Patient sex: M
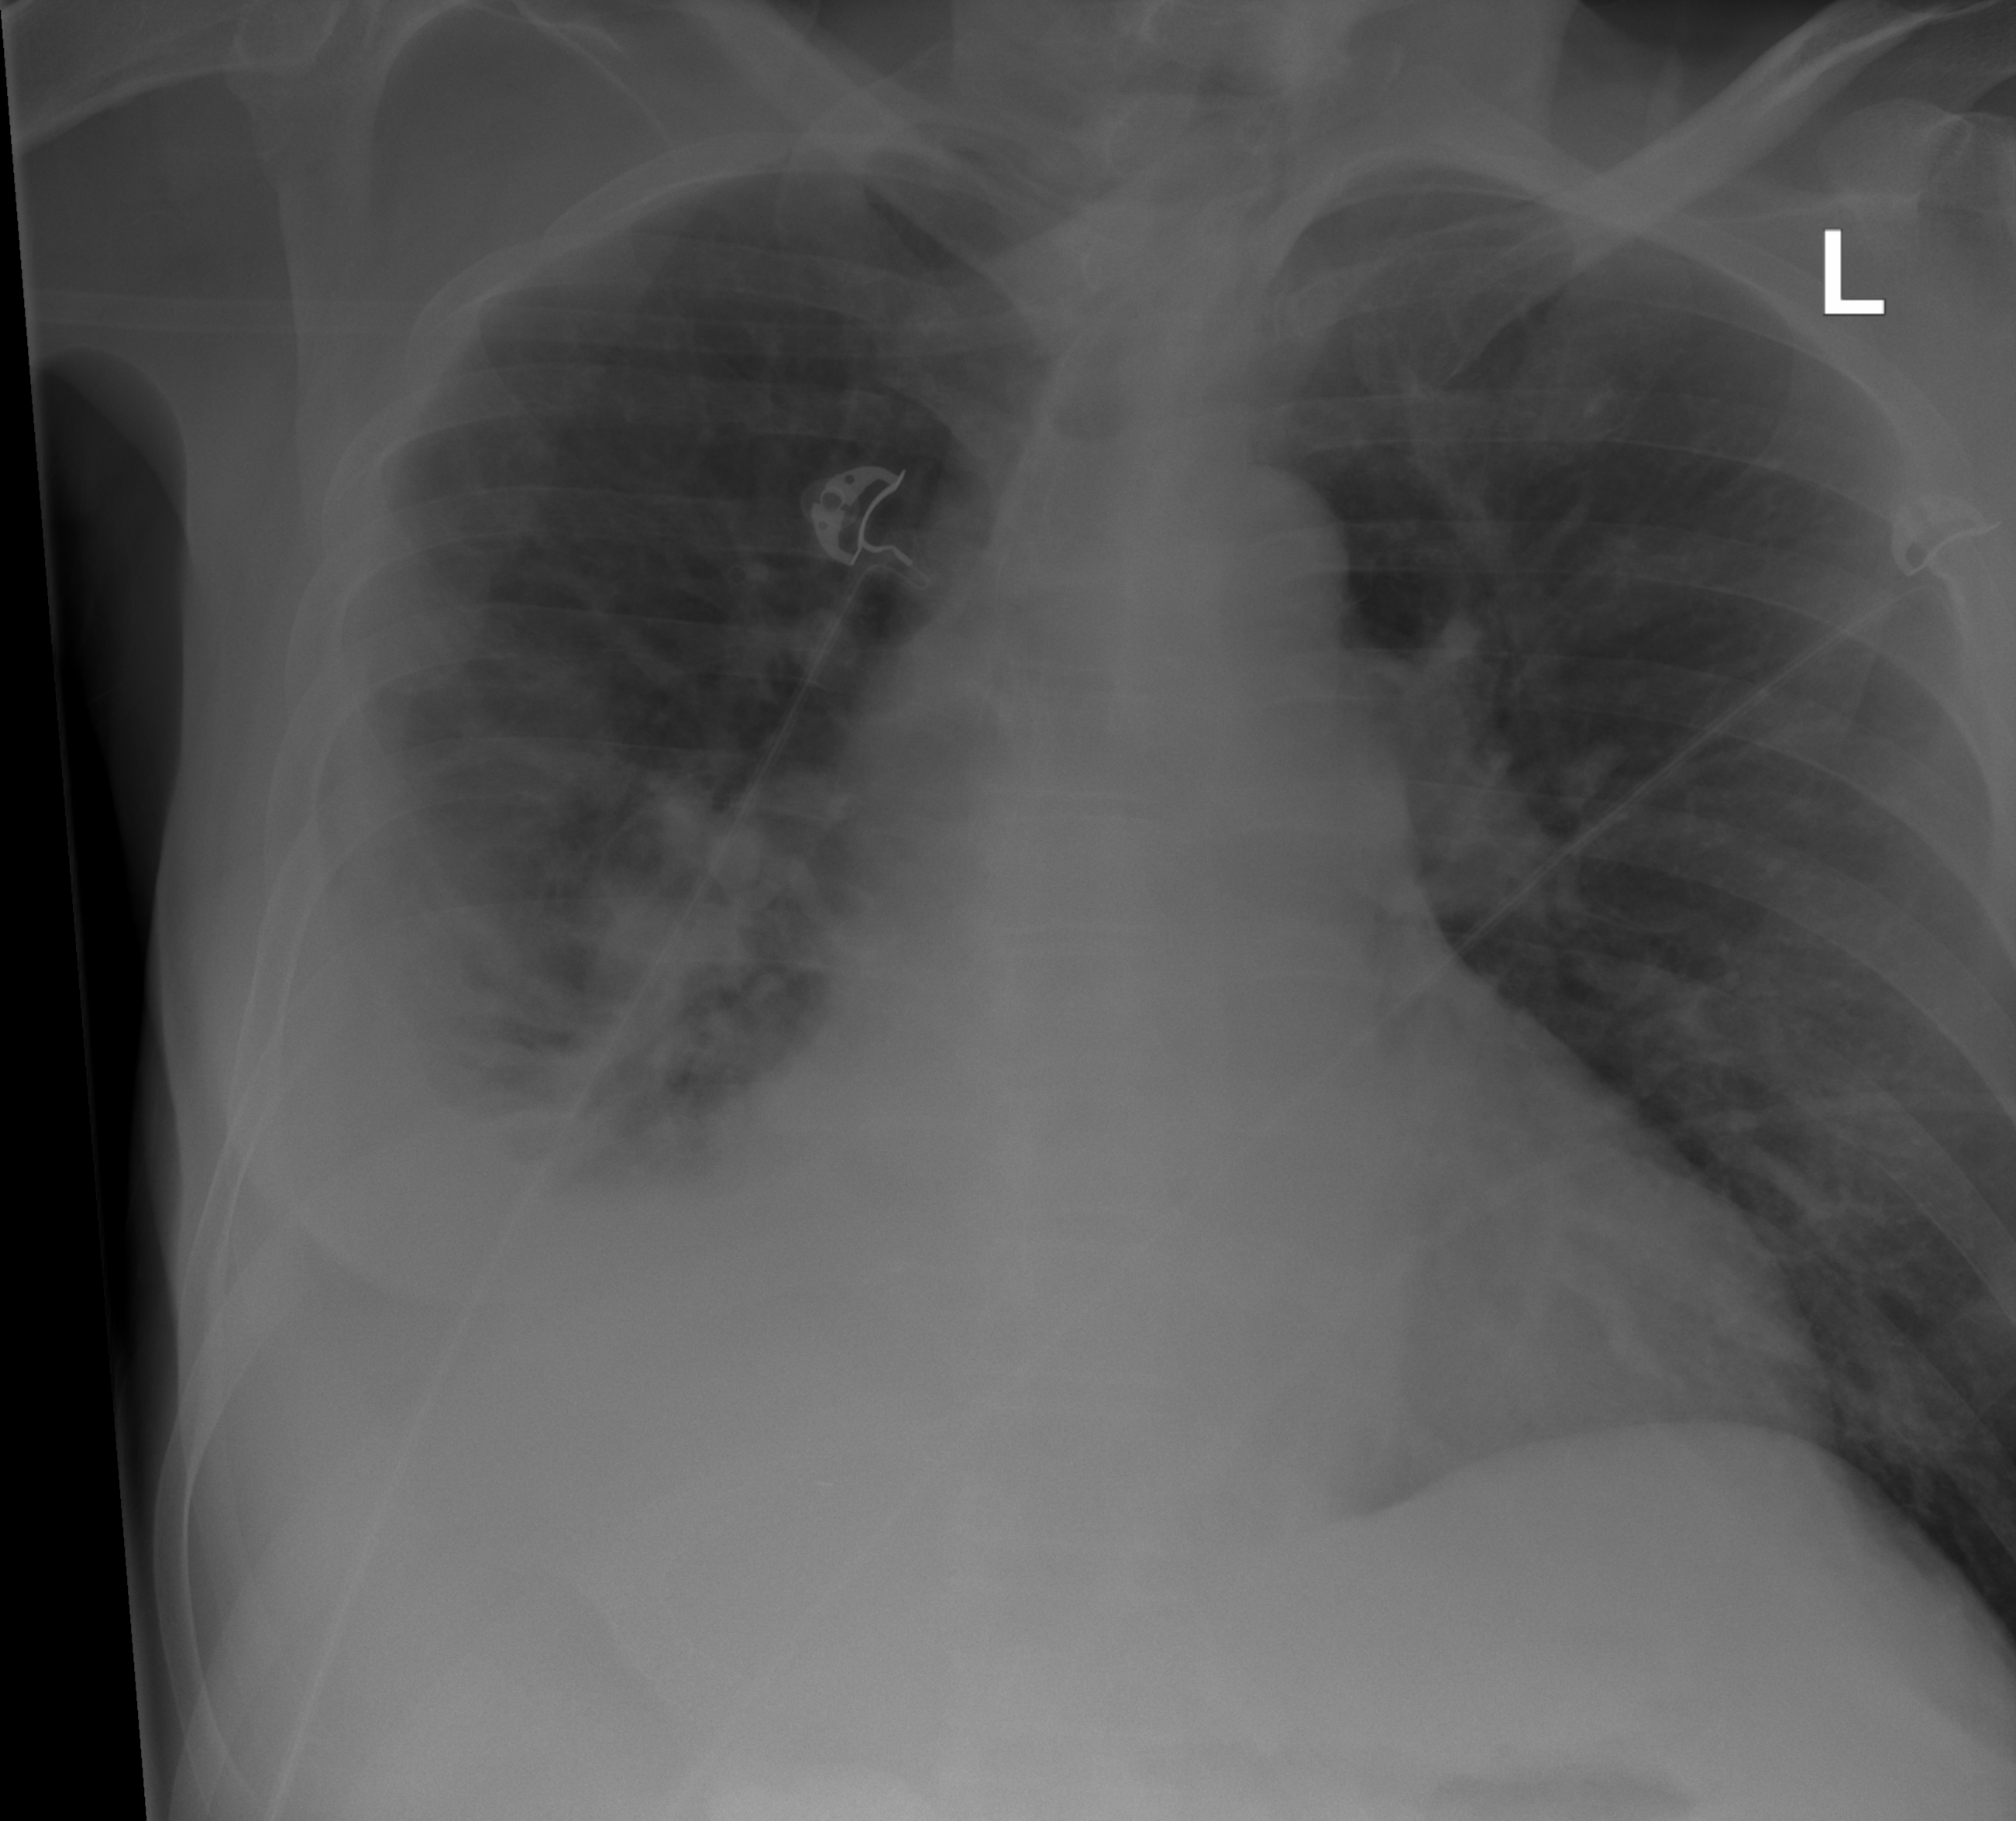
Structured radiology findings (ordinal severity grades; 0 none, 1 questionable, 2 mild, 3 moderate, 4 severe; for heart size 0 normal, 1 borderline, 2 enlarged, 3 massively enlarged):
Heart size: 1
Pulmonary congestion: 3
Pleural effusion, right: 3
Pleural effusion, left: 0
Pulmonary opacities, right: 0
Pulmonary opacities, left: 0
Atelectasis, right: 2
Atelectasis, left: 0